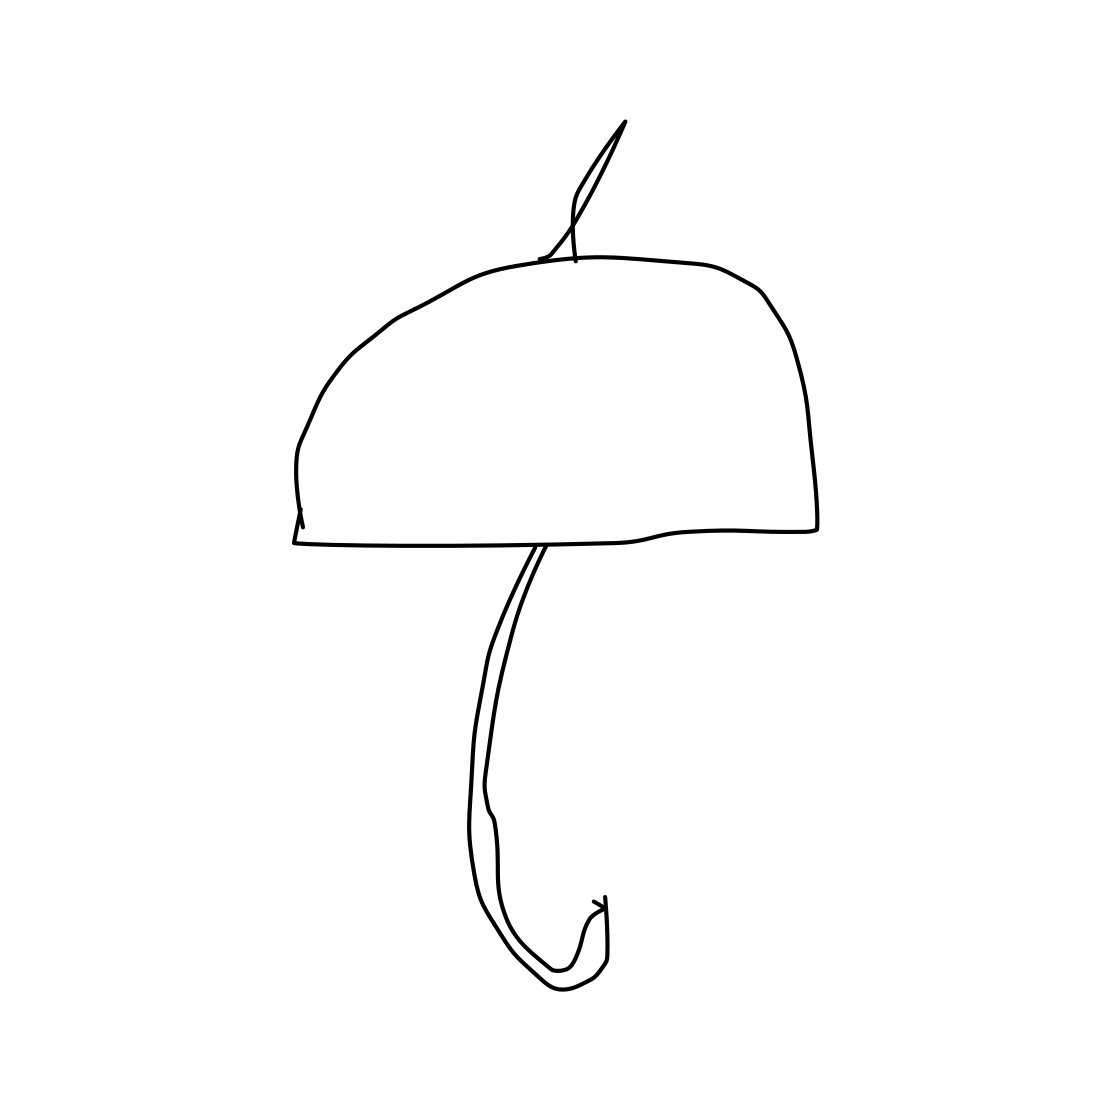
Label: umbrella